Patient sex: F
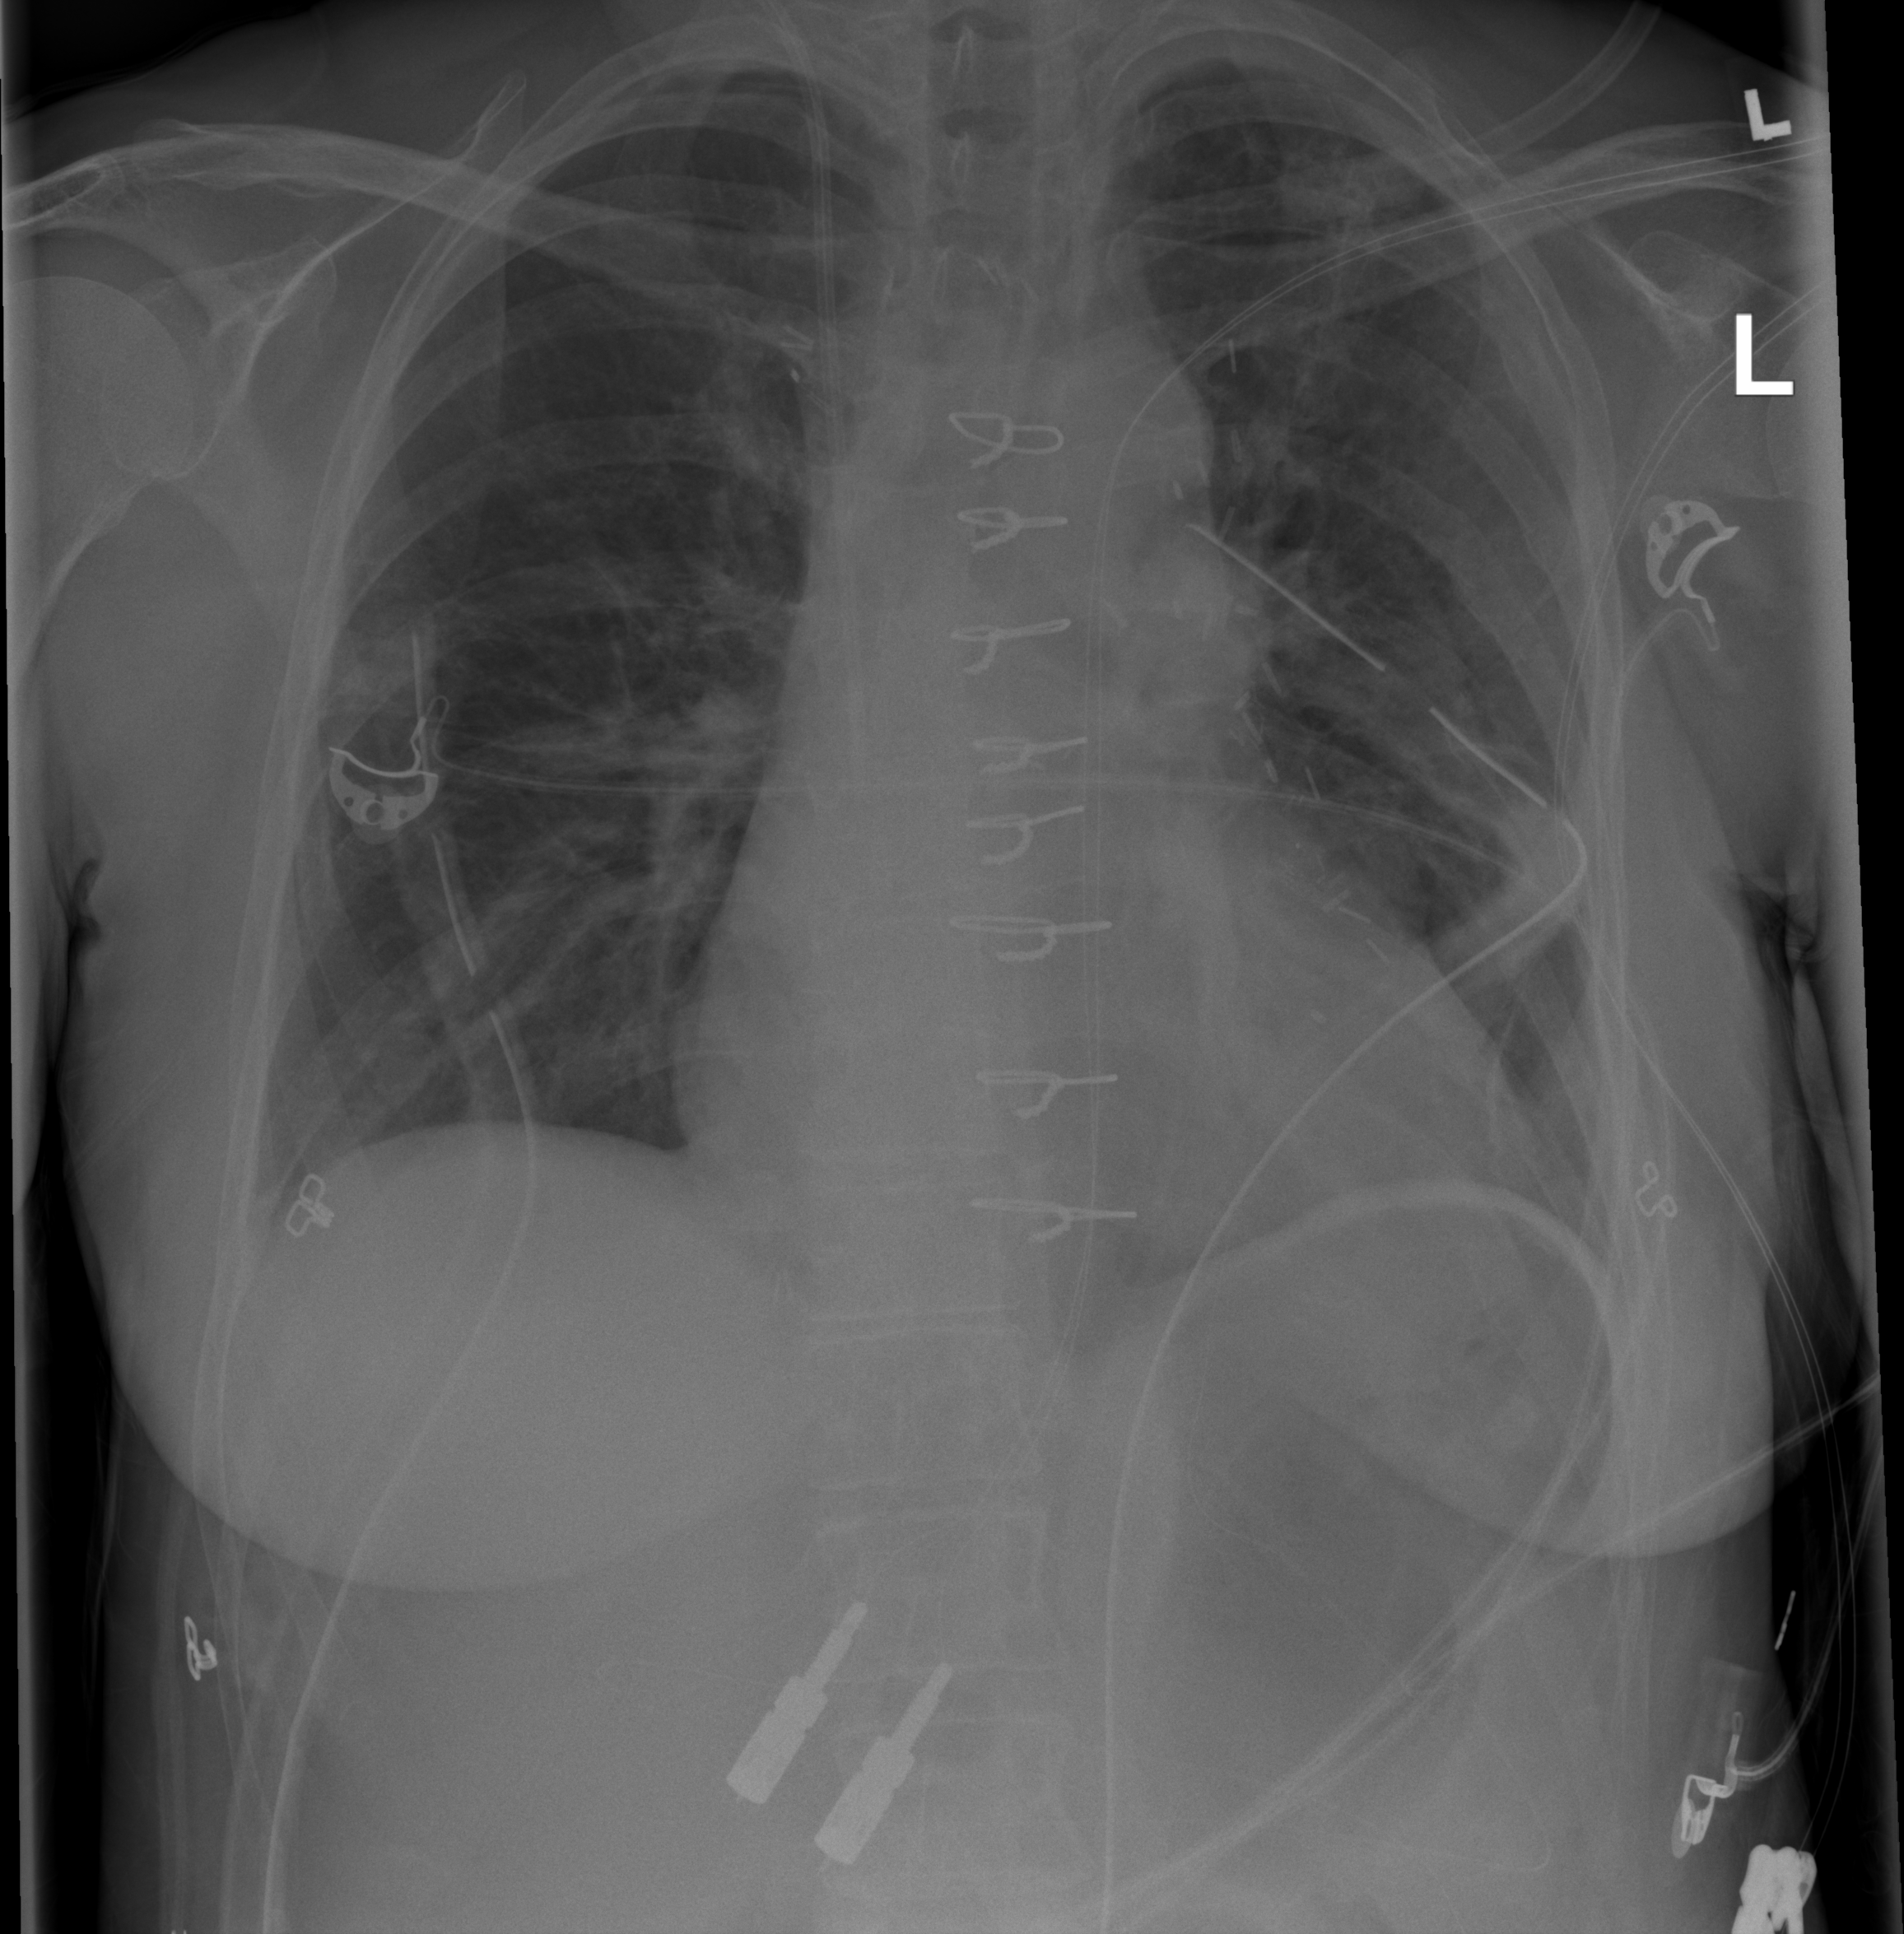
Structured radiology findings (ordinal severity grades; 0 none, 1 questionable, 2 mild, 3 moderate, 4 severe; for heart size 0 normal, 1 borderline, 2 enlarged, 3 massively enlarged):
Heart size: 2
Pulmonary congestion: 0
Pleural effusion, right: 2
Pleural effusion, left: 0
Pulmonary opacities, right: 0
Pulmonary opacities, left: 0
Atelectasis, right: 2
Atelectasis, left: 2